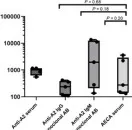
Complement-dependent endothelial cytotoxicity and flow crossmatch assays using machine perfusion-derived primary renal endothelial cells (MP-PRECs) and post-transplant patient serum. (B) Quantification of n = 3 experiments of apoptotic (red) cells. P-values are depicted in the figure.
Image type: pathology (pas)